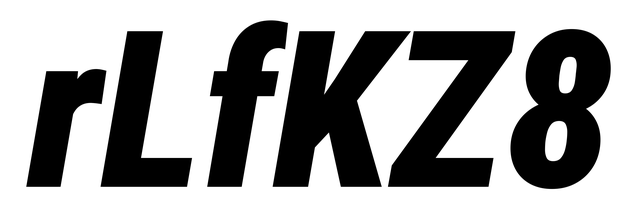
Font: Roboto-Italic_Condensed_Black_Italic